Interaction volume radius: 10 \u00c5
Interaction volume height: 20 \u00c5
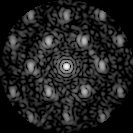
Disorder parameter: 0.448